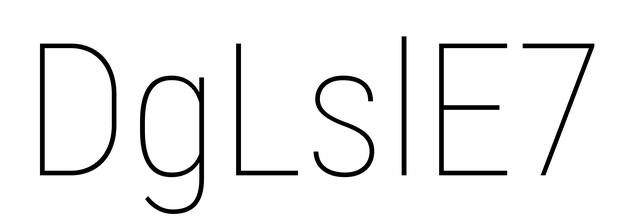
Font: Roboto_Condensed_Thin